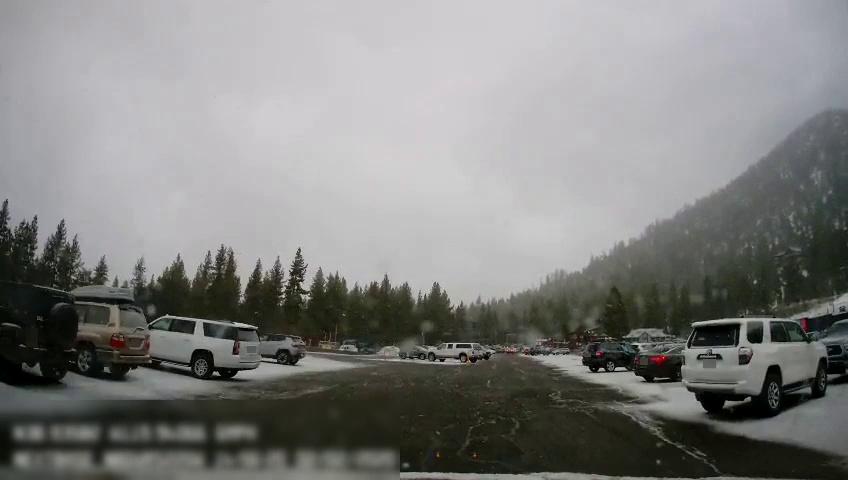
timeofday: Day
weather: Snowy
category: Vehicles | Car
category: Vehicles | SUV
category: Vehicles | SUV
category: Vehicles | SUV
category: Vehicles | Truck
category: Vehicles | SUV
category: Vehicles | SUV
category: Vehicles | SUV
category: Vehicles | Car
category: Vehicles | Truck
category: Drivable Space